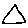
Label: triangle